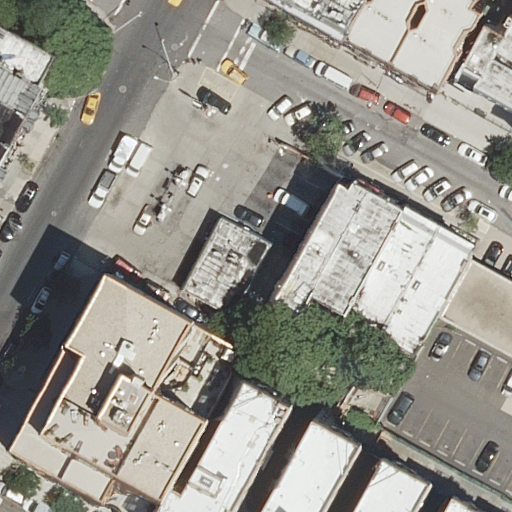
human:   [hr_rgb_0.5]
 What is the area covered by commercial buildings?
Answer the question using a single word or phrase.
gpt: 0m2

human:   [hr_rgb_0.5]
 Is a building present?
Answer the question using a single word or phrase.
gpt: yes

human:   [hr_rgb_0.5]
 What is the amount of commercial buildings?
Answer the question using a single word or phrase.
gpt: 0

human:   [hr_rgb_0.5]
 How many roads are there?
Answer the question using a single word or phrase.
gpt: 3

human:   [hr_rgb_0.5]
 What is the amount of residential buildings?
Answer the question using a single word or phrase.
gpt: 18

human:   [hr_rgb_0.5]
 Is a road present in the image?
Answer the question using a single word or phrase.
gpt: yes

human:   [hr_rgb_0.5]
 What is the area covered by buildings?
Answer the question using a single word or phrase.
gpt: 4828m2

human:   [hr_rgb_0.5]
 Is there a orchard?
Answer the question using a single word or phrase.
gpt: no

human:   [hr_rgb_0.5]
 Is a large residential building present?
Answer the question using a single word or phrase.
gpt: no

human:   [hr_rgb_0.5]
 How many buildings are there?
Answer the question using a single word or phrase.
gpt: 19

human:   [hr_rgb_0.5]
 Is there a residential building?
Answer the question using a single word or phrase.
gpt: yes

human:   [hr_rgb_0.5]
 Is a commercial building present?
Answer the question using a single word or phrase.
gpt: no

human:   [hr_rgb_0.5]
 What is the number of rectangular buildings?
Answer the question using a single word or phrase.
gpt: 8

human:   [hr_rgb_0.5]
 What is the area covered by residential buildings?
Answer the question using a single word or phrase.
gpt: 3349m2

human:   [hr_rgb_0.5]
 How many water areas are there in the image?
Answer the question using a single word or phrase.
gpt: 0

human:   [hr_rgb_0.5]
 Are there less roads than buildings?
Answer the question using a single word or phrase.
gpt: yes

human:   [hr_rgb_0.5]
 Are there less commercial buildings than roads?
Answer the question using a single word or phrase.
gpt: yes

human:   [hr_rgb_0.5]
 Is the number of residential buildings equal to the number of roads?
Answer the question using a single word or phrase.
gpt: no

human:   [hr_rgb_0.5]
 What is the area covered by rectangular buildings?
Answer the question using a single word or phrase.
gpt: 970m2

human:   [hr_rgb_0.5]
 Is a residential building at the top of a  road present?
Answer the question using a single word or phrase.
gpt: yes

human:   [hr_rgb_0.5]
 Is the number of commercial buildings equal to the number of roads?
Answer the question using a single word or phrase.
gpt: no

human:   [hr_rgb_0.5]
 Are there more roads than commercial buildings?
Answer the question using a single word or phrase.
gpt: yes

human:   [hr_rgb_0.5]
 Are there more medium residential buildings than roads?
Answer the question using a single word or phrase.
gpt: yes

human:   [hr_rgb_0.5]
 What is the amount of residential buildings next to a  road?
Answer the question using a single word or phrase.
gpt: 18

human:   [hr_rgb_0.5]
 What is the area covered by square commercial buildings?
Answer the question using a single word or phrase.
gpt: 0m2

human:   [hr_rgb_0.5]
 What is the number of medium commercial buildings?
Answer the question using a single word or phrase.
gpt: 0

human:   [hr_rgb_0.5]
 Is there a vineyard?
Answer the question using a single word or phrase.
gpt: no

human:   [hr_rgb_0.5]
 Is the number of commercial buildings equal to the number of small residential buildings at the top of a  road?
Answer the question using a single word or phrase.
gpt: no

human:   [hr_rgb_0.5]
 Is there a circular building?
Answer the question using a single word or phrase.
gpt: no

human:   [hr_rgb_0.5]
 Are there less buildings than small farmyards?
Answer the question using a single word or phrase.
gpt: no

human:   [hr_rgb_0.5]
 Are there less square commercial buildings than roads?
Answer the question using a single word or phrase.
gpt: yes

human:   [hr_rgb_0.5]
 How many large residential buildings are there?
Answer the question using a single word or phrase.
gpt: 0

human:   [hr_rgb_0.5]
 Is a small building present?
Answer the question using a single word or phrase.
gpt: yes

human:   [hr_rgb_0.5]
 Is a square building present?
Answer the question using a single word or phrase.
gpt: no

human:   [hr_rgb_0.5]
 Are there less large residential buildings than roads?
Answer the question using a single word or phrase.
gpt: yes

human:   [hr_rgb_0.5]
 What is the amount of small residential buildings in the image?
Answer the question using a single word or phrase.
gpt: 2

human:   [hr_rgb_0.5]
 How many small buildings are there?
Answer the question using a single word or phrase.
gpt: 2

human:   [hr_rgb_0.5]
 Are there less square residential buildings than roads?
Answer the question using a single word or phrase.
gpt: yes

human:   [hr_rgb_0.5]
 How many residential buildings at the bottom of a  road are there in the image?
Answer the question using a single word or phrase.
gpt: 10

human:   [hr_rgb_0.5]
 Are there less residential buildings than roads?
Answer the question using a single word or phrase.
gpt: no

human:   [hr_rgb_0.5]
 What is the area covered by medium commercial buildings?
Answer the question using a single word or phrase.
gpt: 0m2

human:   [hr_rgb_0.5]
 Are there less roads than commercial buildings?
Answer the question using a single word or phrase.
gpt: no

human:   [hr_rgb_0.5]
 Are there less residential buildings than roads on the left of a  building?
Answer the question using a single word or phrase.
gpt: no

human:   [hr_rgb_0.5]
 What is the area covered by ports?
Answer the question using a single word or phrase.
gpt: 0m2

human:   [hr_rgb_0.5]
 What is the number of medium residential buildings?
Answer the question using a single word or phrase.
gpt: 16

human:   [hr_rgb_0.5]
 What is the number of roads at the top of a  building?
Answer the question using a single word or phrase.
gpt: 3

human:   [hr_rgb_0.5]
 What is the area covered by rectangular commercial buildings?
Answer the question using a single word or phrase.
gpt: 0m2

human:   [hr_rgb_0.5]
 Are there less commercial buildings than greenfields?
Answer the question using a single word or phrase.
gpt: no

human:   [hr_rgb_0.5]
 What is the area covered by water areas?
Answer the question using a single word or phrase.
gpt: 0m2

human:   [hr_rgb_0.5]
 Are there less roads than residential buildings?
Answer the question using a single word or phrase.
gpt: yes

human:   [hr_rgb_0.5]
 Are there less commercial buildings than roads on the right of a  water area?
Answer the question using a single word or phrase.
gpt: no

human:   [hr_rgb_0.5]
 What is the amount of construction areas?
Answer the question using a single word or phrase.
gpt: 0

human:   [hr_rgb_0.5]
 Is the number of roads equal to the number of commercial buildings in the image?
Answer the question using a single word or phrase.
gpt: no

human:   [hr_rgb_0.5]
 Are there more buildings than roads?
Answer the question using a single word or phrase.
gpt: yes

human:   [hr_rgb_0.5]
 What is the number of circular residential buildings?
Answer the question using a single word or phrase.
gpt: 0

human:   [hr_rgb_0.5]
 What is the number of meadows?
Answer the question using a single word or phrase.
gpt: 0

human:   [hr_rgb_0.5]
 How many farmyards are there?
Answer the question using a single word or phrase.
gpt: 0

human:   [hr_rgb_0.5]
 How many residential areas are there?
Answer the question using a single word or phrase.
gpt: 0

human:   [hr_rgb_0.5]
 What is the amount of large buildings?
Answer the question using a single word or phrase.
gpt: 1

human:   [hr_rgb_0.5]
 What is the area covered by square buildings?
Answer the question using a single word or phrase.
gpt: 0m2

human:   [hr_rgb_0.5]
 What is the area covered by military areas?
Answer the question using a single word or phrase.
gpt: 0m2

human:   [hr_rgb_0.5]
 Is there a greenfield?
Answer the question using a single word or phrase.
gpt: no

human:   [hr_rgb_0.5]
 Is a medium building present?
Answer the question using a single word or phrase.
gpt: yes

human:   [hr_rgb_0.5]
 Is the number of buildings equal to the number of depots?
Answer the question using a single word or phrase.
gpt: no